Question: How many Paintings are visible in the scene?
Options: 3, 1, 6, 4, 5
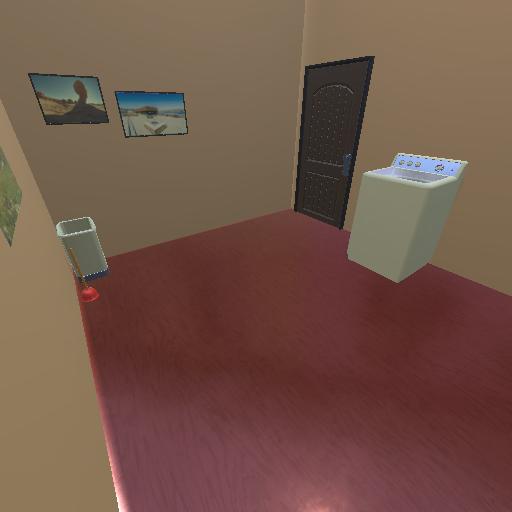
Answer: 3